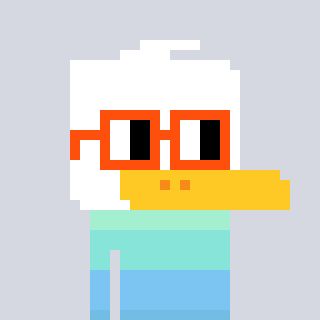
a pixel art character with square orange glasses, a duck-shaped head and a grayscale-colored body on a cool background